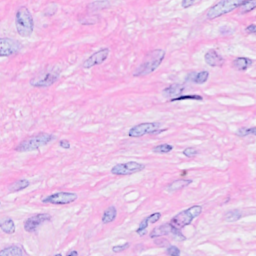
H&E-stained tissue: Breast